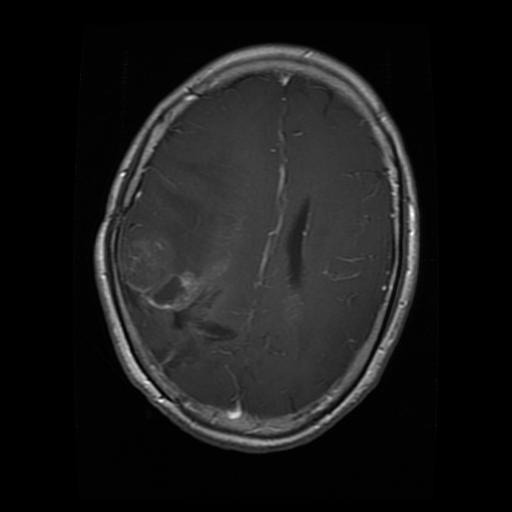
Label: glioma